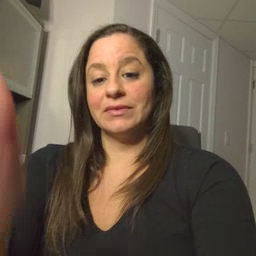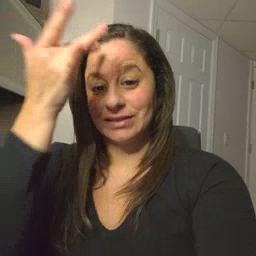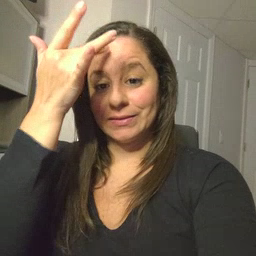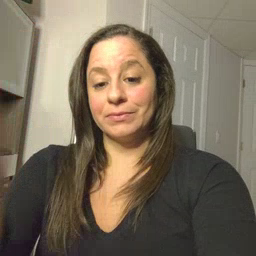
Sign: sick